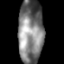
Tissue: lung
Cell type: Myeloid cells
Senescence score: 0.5853
Nuclear area (px): 1528
Mean DAPI intensity: 127.726